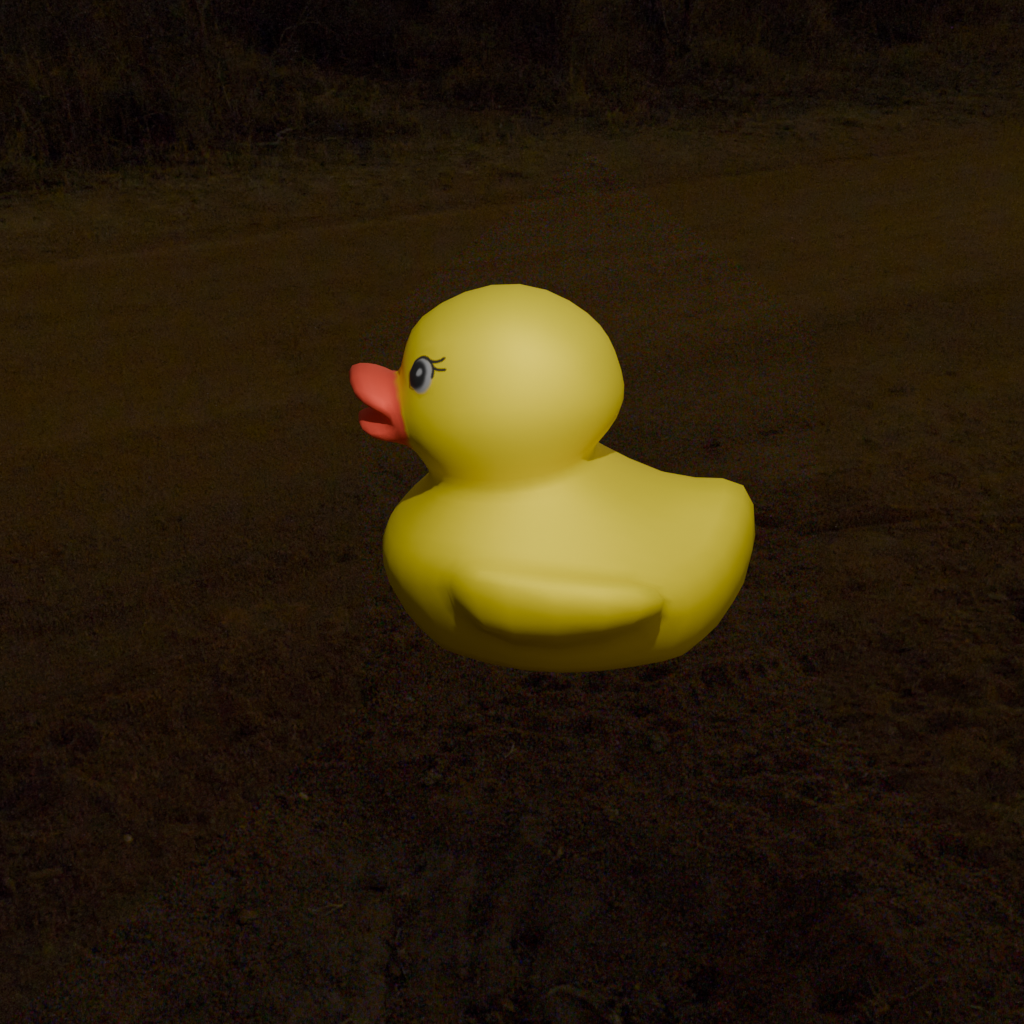
an image of a yellow rubber duck seen from <left> in a starry sky over a savanna at night.